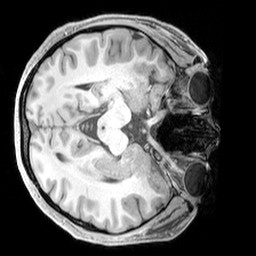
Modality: T1w
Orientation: axial
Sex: female
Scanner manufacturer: siemens
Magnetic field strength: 3 T
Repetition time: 2.3 s
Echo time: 0.00226 s